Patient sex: M
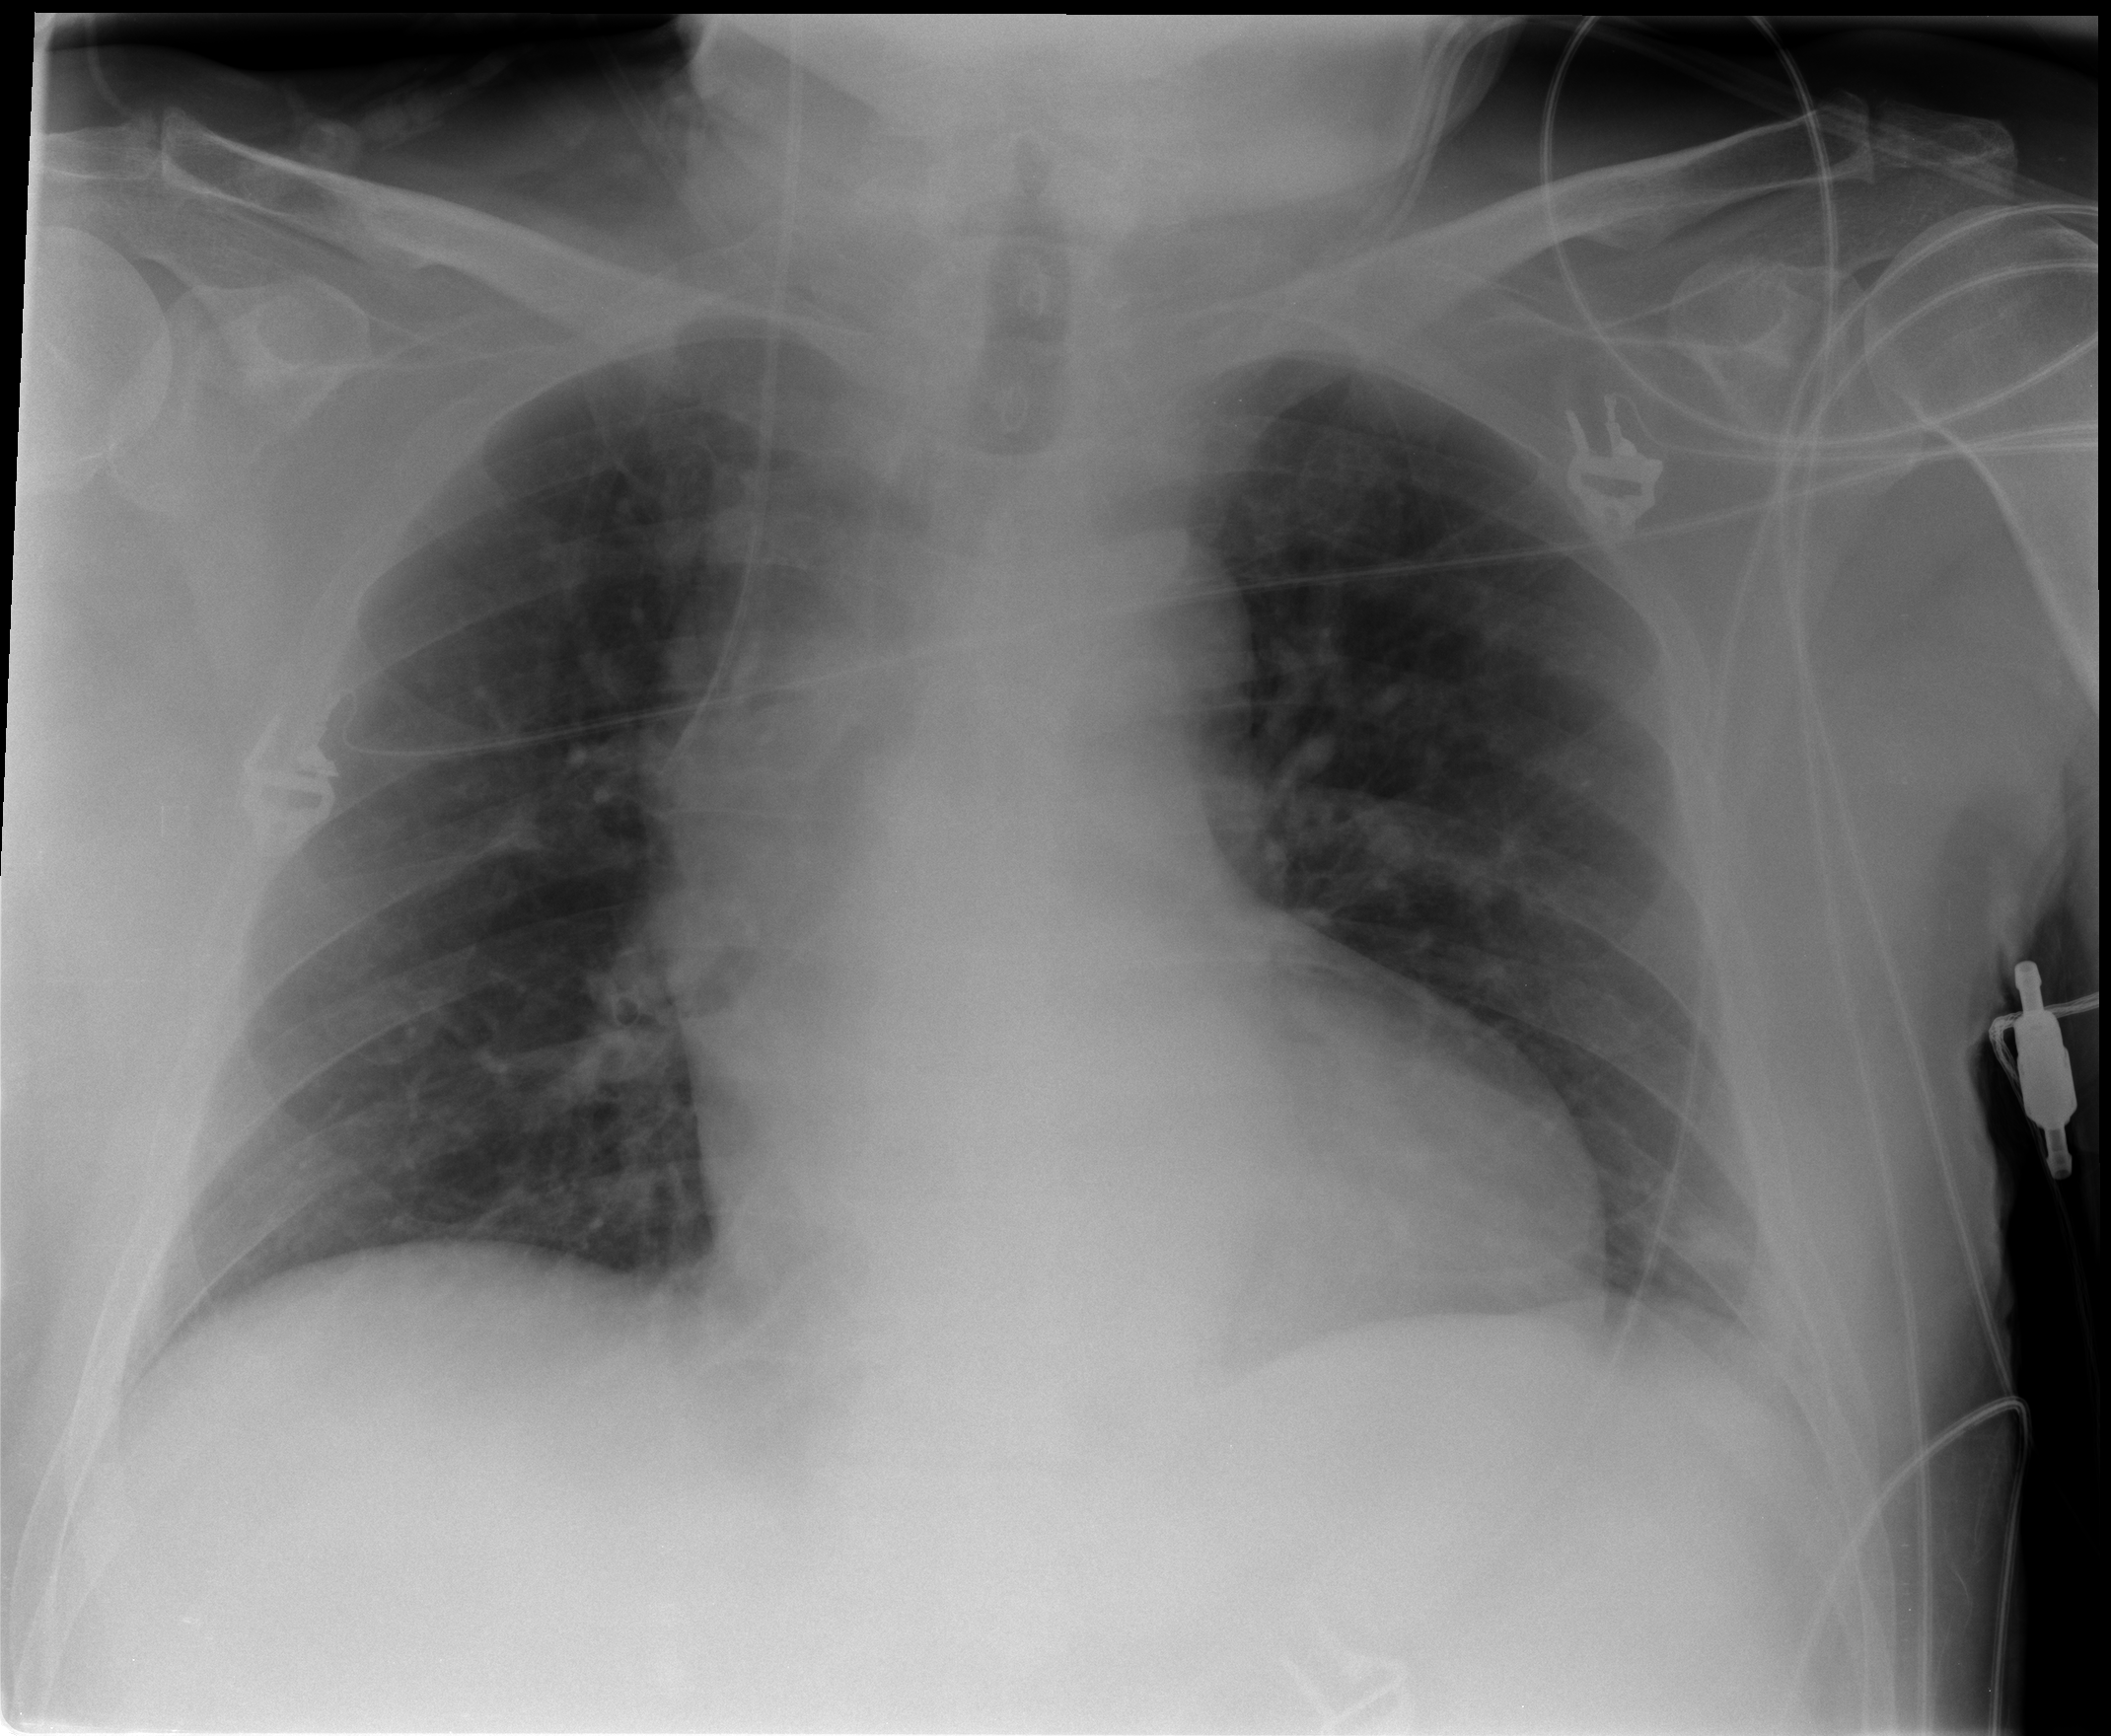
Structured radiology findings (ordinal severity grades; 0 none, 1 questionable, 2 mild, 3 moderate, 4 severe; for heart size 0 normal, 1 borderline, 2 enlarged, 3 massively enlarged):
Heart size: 2
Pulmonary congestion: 0
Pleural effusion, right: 0
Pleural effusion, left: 0
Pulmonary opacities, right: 0
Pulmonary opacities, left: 0
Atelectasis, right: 2
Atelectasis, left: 2